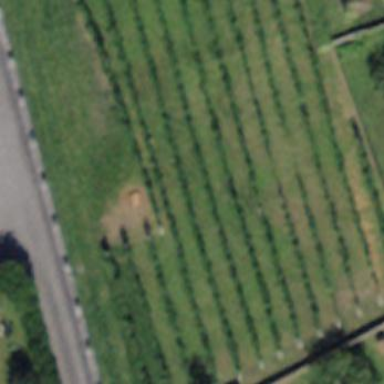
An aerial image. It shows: Vineyard where grapes are grown.